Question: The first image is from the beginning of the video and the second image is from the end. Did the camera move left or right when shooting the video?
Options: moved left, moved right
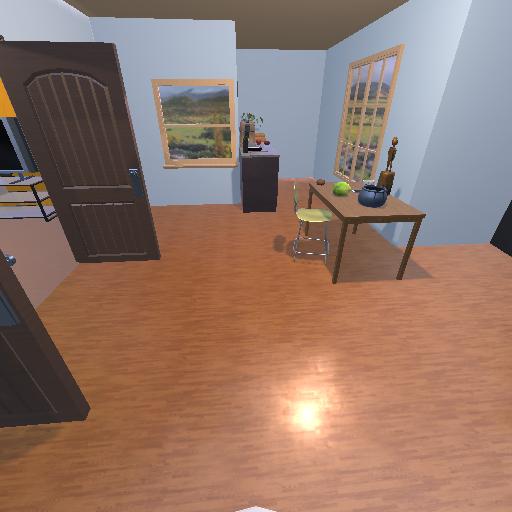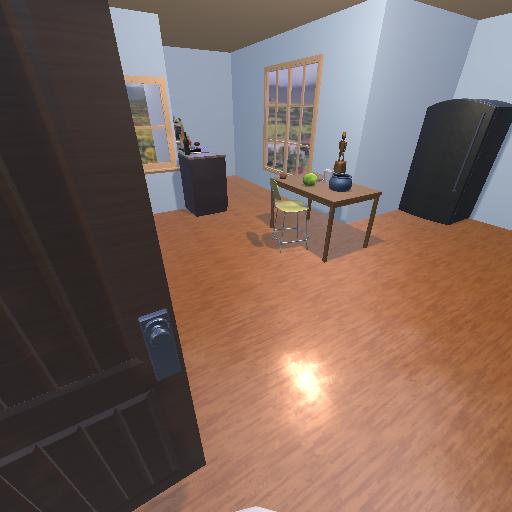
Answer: moved left